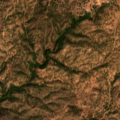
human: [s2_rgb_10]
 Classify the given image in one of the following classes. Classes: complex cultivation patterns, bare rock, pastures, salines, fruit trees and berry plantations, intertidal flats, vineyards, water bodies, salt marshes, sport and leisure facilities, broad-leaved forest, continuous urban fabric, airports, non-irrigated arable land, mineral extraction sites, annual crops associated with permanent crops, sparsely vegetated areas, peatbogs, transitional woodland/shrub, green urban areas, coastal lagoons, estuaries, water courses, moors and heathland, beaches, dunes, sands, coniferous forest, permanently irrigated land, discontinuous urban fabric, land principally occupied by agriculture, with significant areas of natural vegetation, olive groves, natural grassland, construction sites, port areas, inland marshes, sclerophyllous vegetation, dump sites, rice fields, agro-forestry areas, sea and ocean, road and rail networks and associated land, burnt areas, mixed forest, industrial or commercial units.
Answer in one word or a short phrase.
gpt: agro-forestry areas, broad-leaved forest